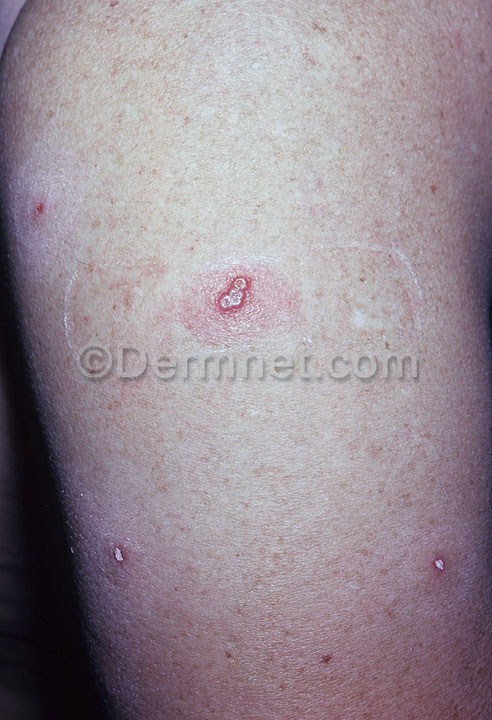
Disease: Warts Molluscum and other Viral Infections